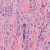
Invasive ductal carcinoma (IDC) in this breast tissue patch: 1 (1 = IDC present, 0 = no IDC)